Field crop: maize
Growth stage: 2
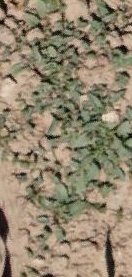
Species: convolvulus